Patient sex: M
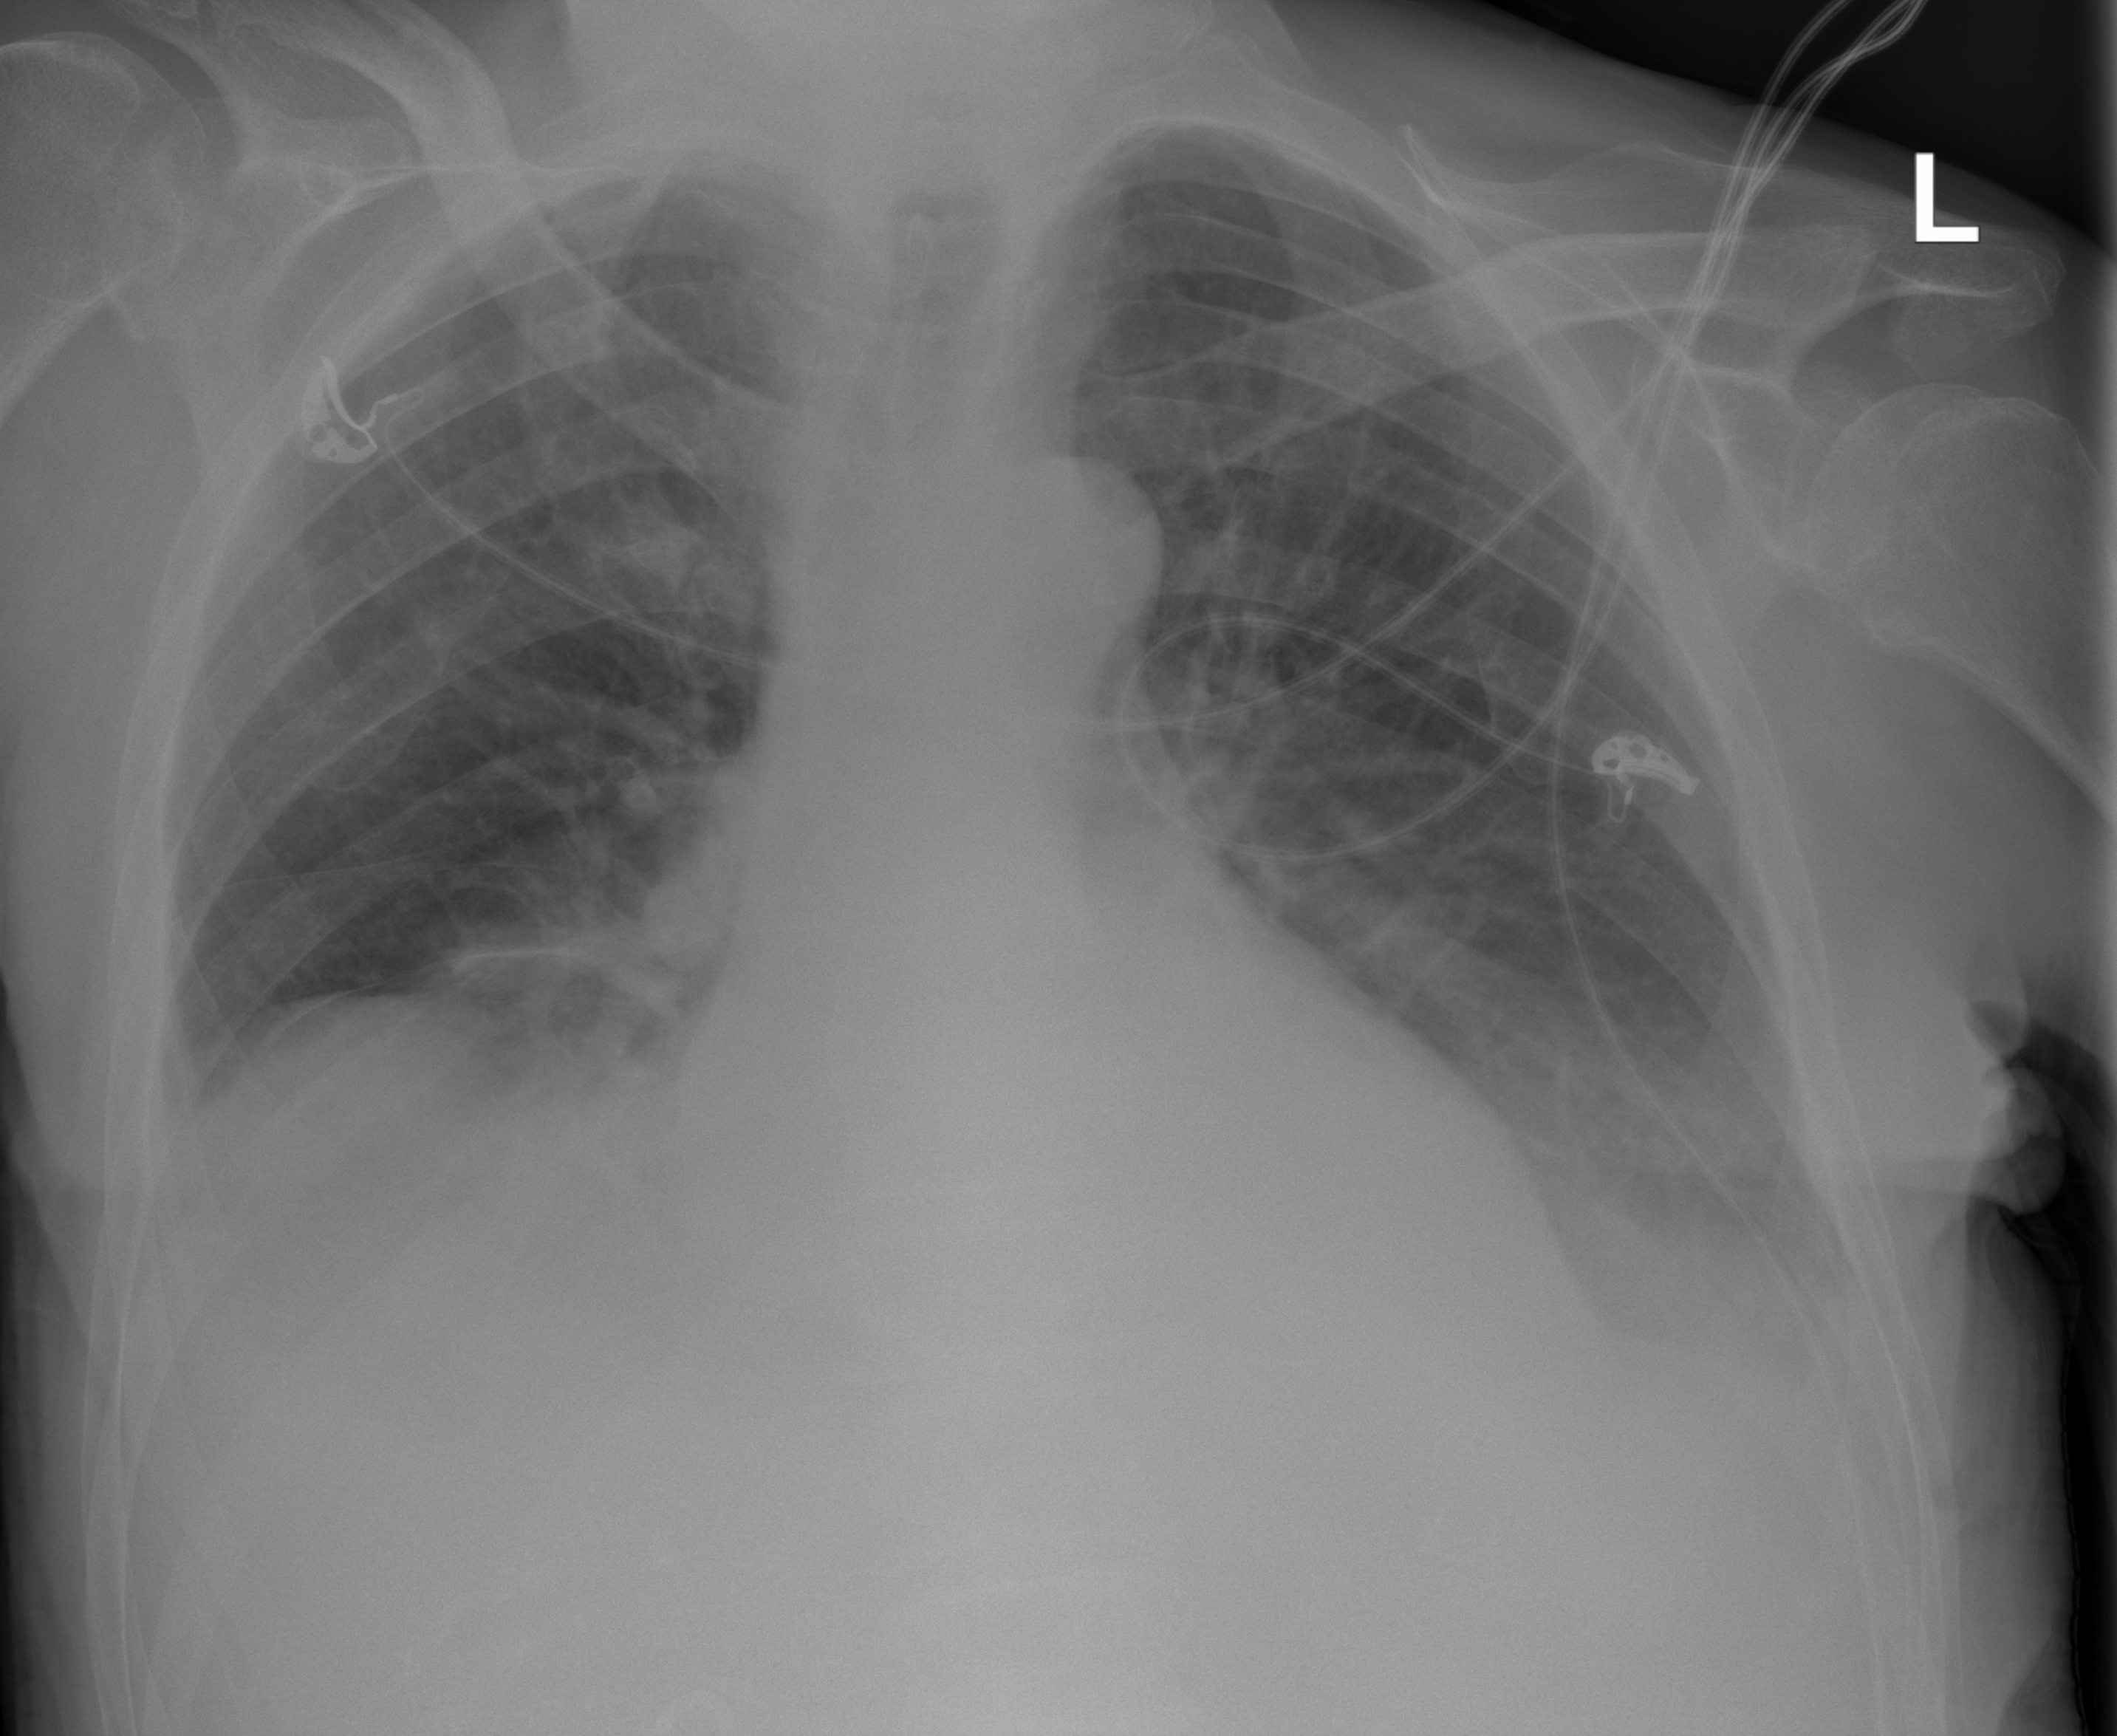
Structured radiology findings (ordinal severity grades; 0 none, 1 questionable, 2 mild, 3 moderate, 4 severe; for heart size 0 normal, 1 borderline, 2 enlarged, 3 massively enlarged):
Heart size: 0
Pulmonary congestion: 0
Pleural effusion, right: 2
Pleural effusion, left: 2
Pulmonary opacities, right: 0
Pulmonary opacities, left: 0
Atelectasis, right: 2
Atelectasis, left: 2